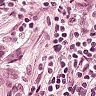
Metastatic tissue present: yes